Here is the time-frequency representation (spectrogram) of a rolling-element bearing's vibration measurement. Determine the bearing's health state. Answer with exactly one of: normal, inner_race, outer_race, ball.
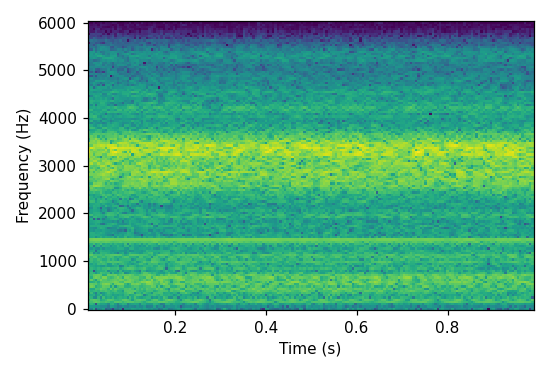
Answer: ball